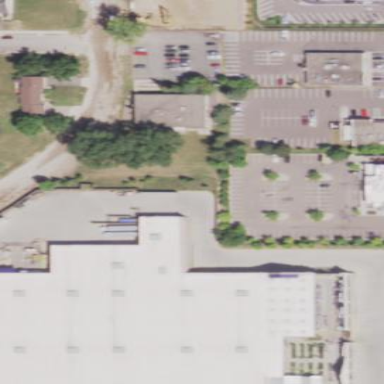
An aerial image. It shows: Retail area.